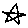
Label: star